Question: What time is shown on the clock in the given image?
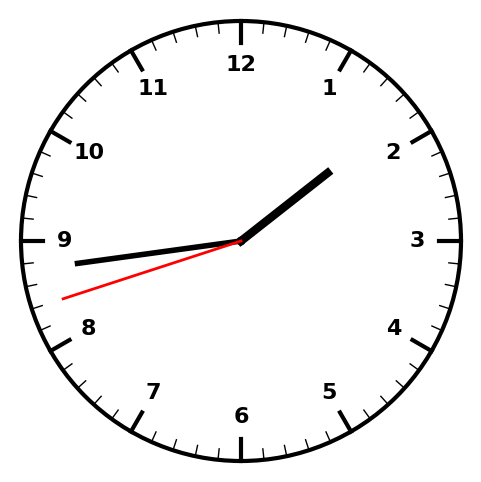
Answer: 01:43:42